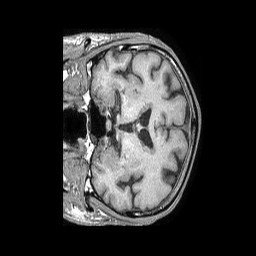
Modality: T1w
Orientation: coronal
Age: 74
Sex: male
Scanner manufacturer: philips
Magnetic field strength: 1.5 T
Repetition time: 0.007768 s
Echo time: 0.003599 s